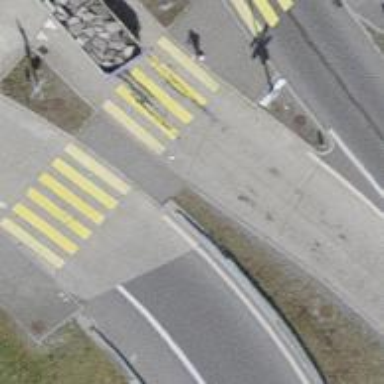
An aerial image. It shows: Footway located on traffic island.